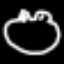
Label: frog